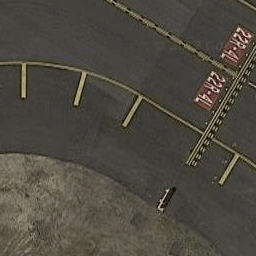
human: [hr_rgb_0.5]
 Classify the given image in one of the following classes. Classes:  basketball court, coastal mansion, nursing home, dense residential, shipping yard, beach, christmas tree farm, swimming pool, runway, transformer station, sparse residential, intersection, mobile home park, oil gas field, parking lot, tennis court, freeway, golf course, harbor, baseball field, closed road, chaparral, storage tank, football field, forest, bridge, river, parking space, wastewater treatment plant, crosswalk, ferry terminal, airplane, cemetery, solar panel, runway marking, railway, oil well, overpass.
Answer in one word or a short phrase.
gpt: runway marking